Here is the time-frequency (STFT) view of a rotor kit's vibration measurement. Based on the visible evidence, which rotor condition applies: normal, misalignment, unbalance, looseness?
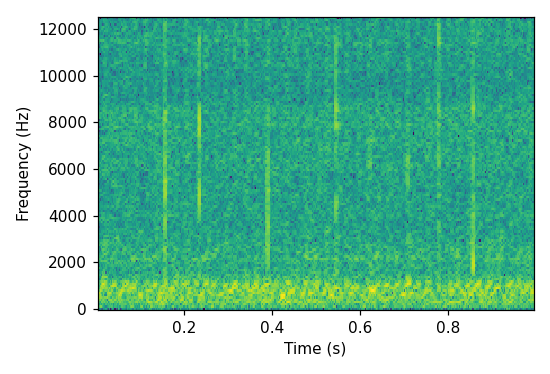
Answer: unbalance